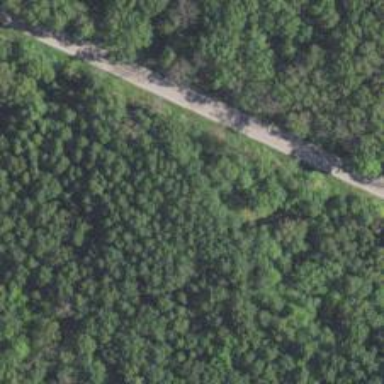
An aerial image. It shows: Abandoned railway spur on embankment that is part of historic railway.